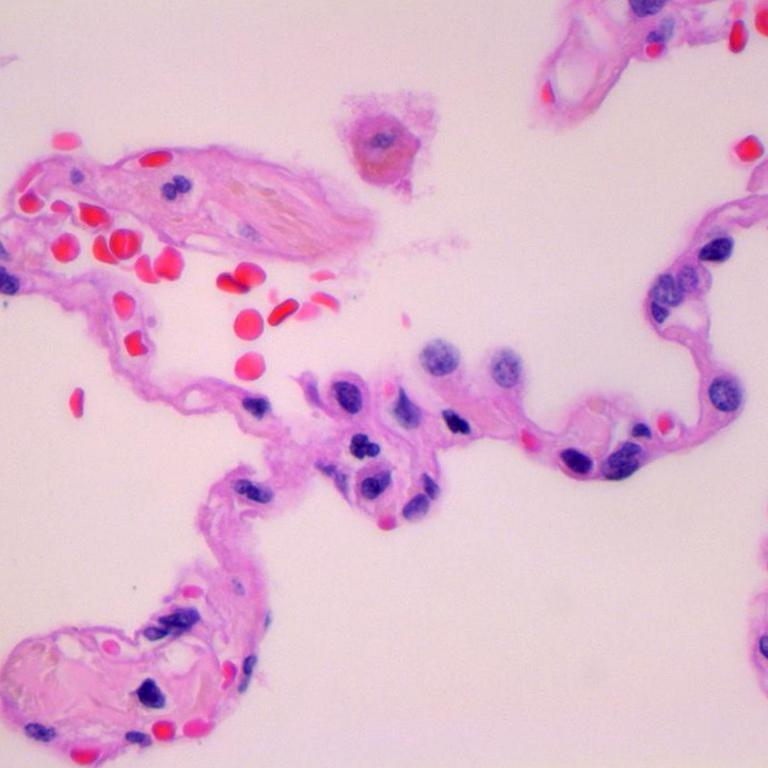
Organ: lung
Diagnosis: benign